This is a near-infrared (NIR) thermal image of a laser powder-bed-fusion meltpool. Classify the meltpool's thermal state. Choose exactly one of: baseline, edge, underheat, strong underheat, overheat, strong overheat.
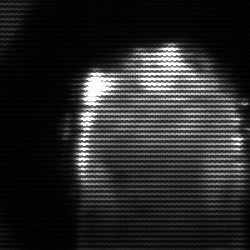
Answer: baseline